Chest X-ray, PA view. Patient: 22 years old, sex F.
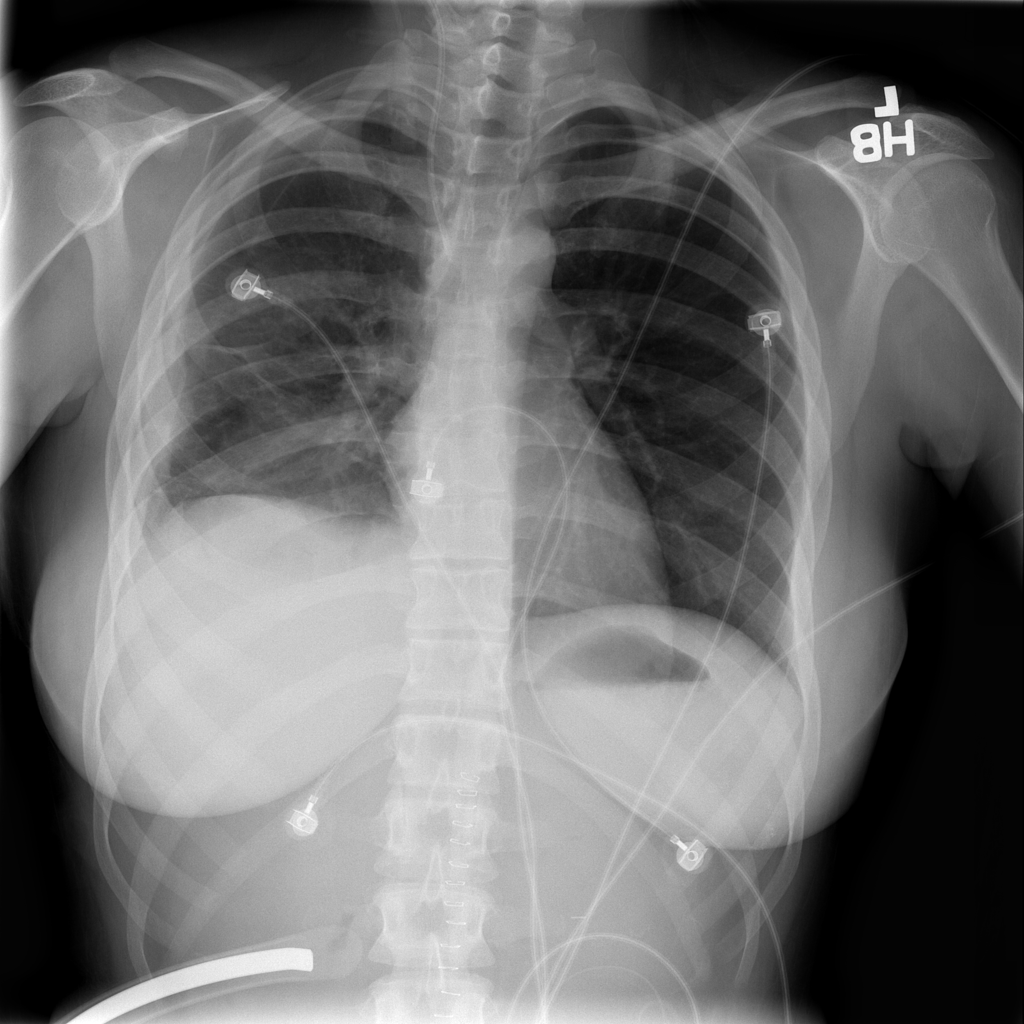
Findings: Pneumothorax